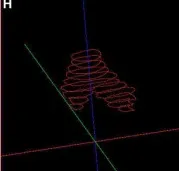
The number and distribution of seeds in plan before placement. (K) Isodose cloud of 120Gy in 3D. Red seeds: 125I seeds. Red curve: target area in planning. Green curve: Isodose curve of 120Gy.
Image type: radiology (ct)